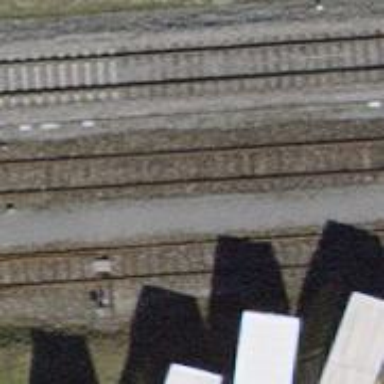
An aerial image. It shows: Single-track railway yard.